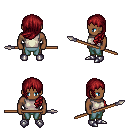
a pixel art fantasy rpg character, male body template, human, dark skin, white sleeveless shirt, teal pants, brunette left-swept hairstyle, metal boots, spear, four views (front, back, left, right), 2x2 character sprite sheet, small pixel art, hard edges, no anti-aliasing